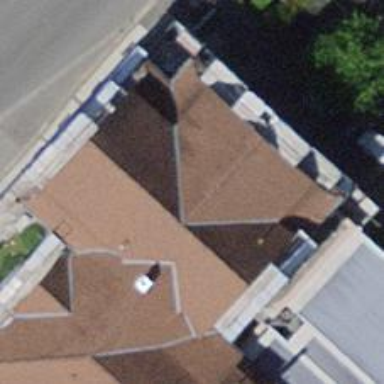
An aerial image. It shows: Restaurant.